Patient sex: M
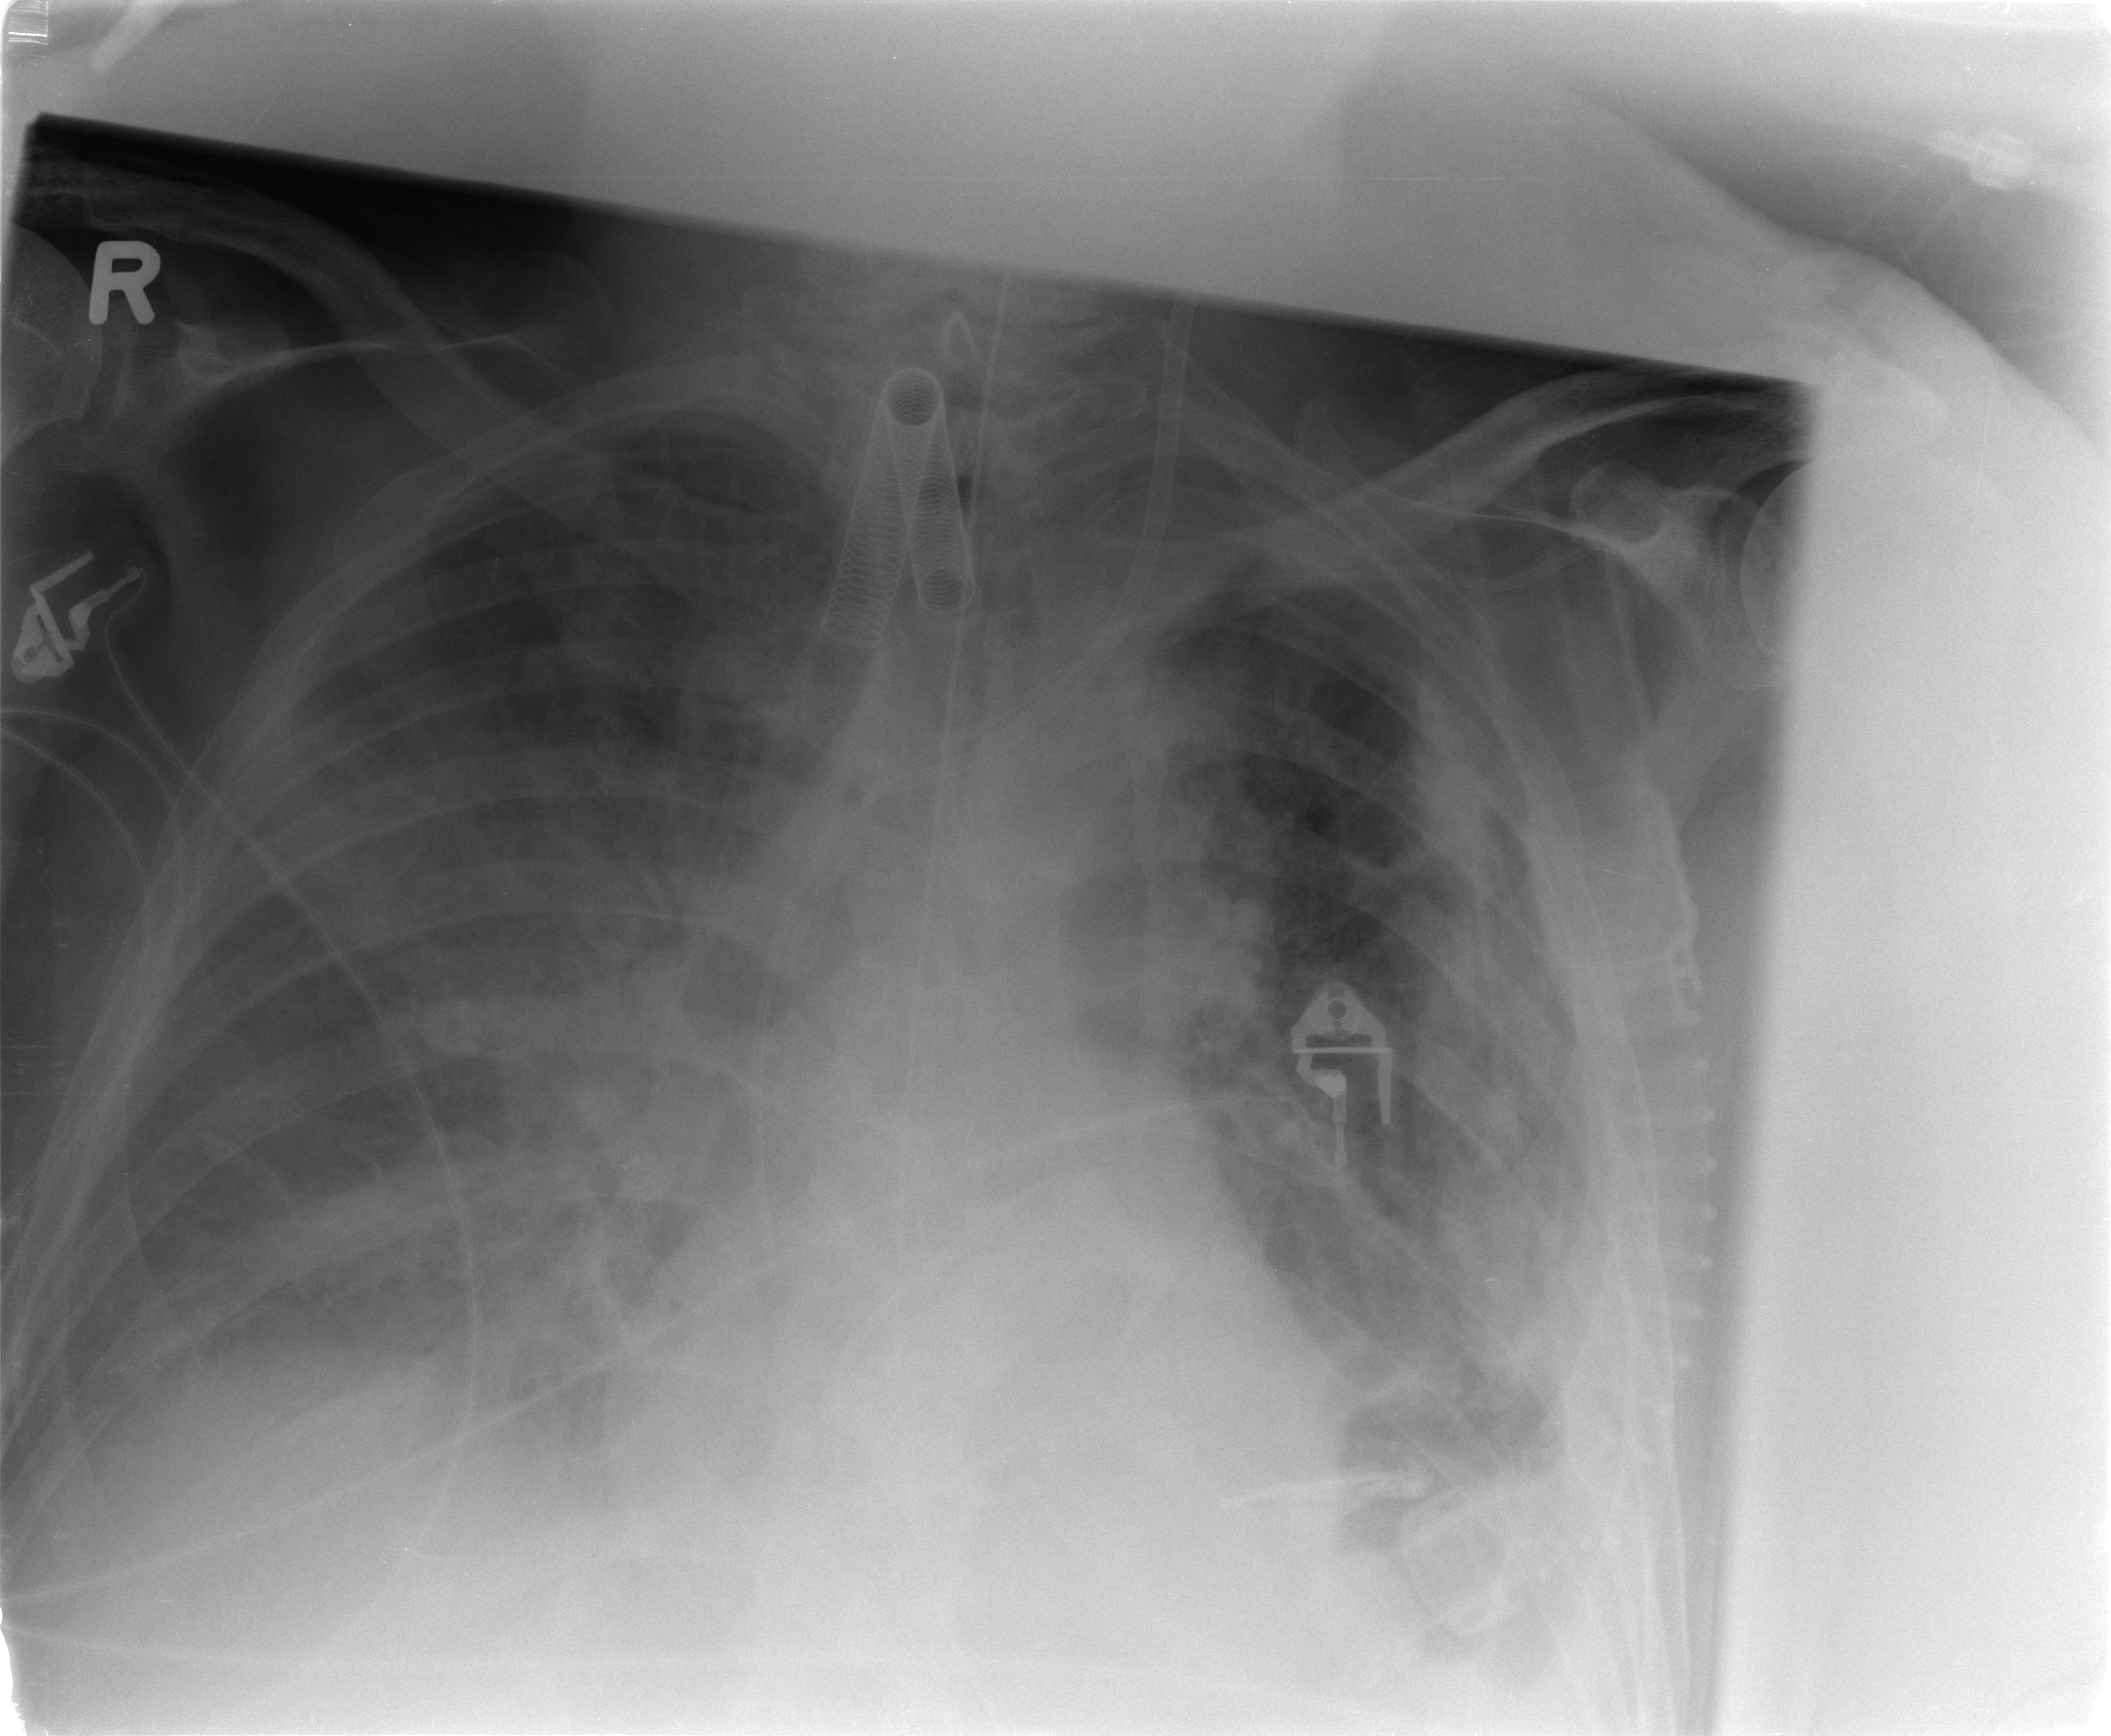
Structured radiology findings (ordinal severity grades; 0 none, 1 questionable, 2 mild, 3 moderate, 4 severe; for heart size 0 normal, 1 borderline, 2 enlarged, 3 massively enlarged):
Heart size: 0
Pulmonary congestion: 3
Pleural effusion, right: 3
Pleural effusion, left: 3
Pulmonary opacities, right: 1
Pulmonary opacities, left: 2
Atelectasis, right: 2
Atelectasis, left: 2